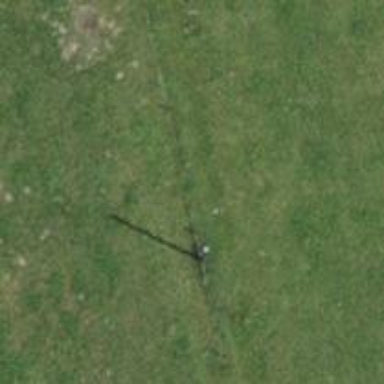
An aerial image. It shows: Power pole.